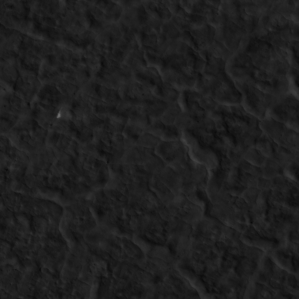
Label: non_frost